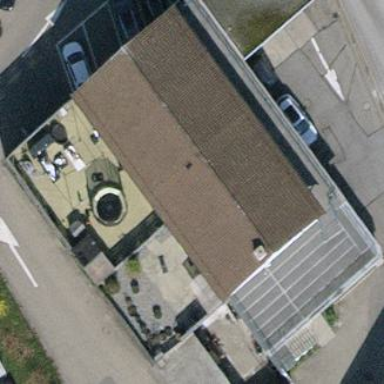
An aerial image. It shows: Car shop building.